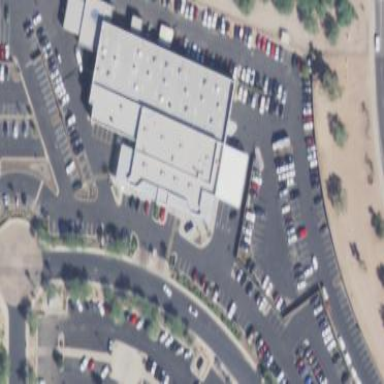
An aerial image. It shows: Building housing car shop.